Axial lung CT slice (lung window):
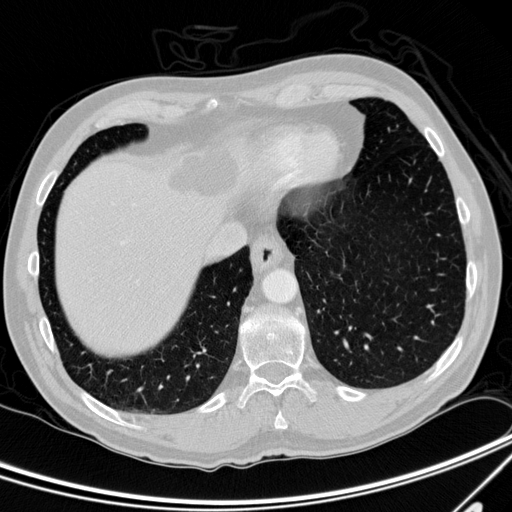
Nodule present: no